Question: When I write this:
'''
var loc = "a,a
";
alert(loc);
'''
It shows "'a...'" in alert. Then after I add some values in loc as
'''
loc = loc + "abc," + valueFromFunc;
alert(loc);
'''
It shows "'ab...a,a
abc,value'" in alert. Why I get 'a..' and 'ab..' in loc? I want loc to be "'a,a
abc,value'"
---
Screen shot of my google chrome:

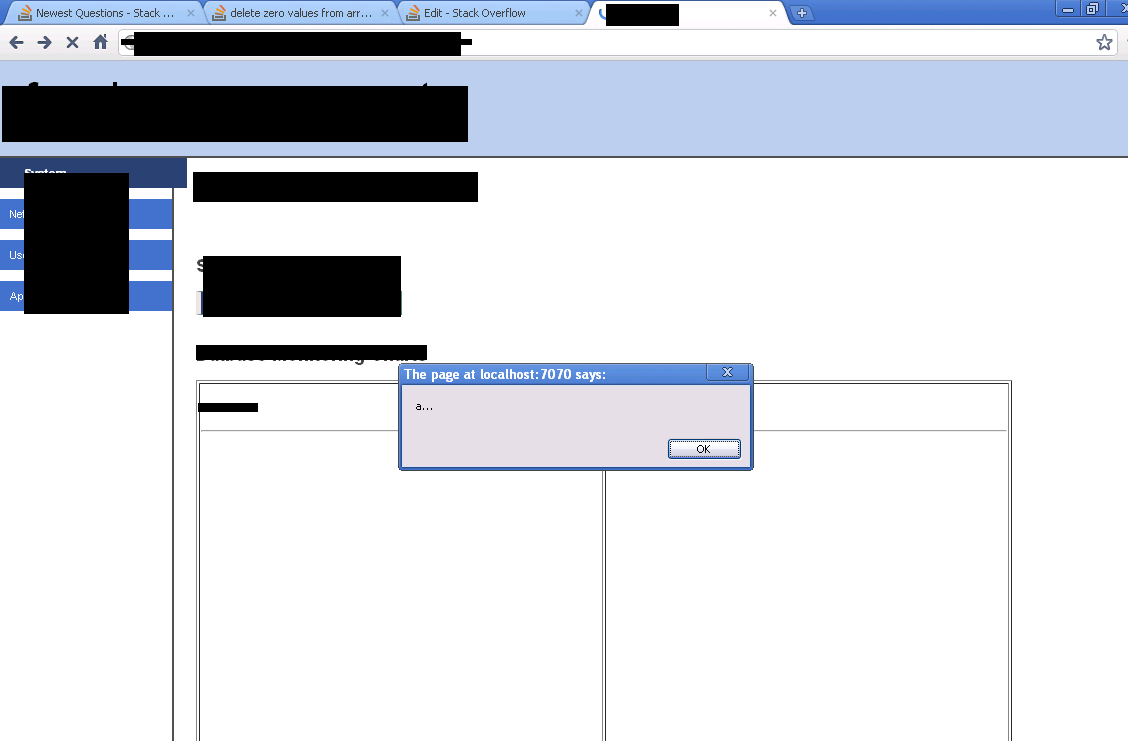
Answer: I think that thing with the dots is from the browser. In Win Chrome it appears, but under Linux - no.
If you want to dispalay use a double slash, to show the second one.
'''
var loc = "a,a\n";
var valueFromFunc = "gdfgdfg fdgdfg";
loc = loc + "abc," + valueFromFunc;
alert(loc);
'''